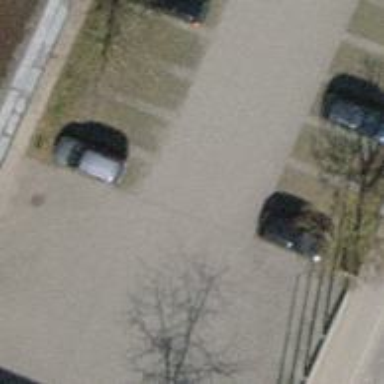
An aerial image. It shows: Parking aisle designated as service road.